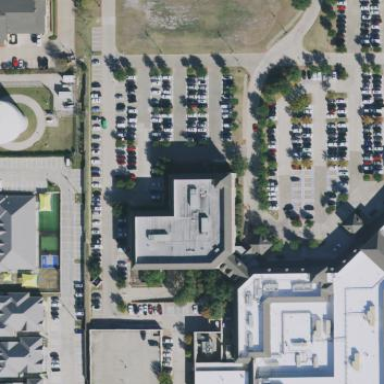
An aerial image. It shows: Hospital building.